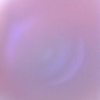
Label: sunburn